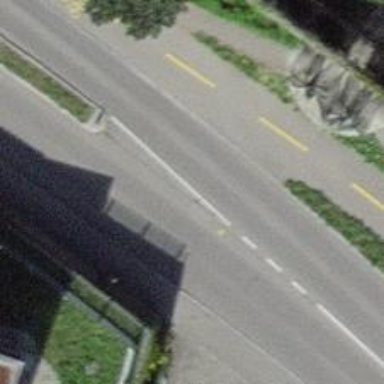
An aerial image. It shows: Public transport stop position.